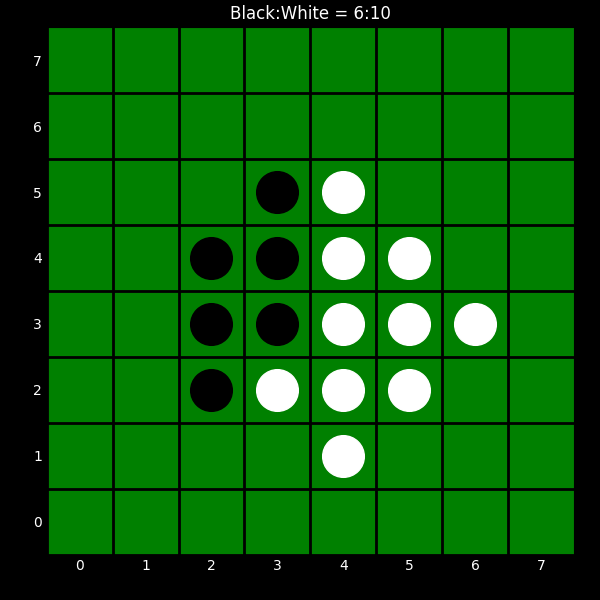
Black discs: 6
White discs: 10